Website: walmart
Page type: billing-address
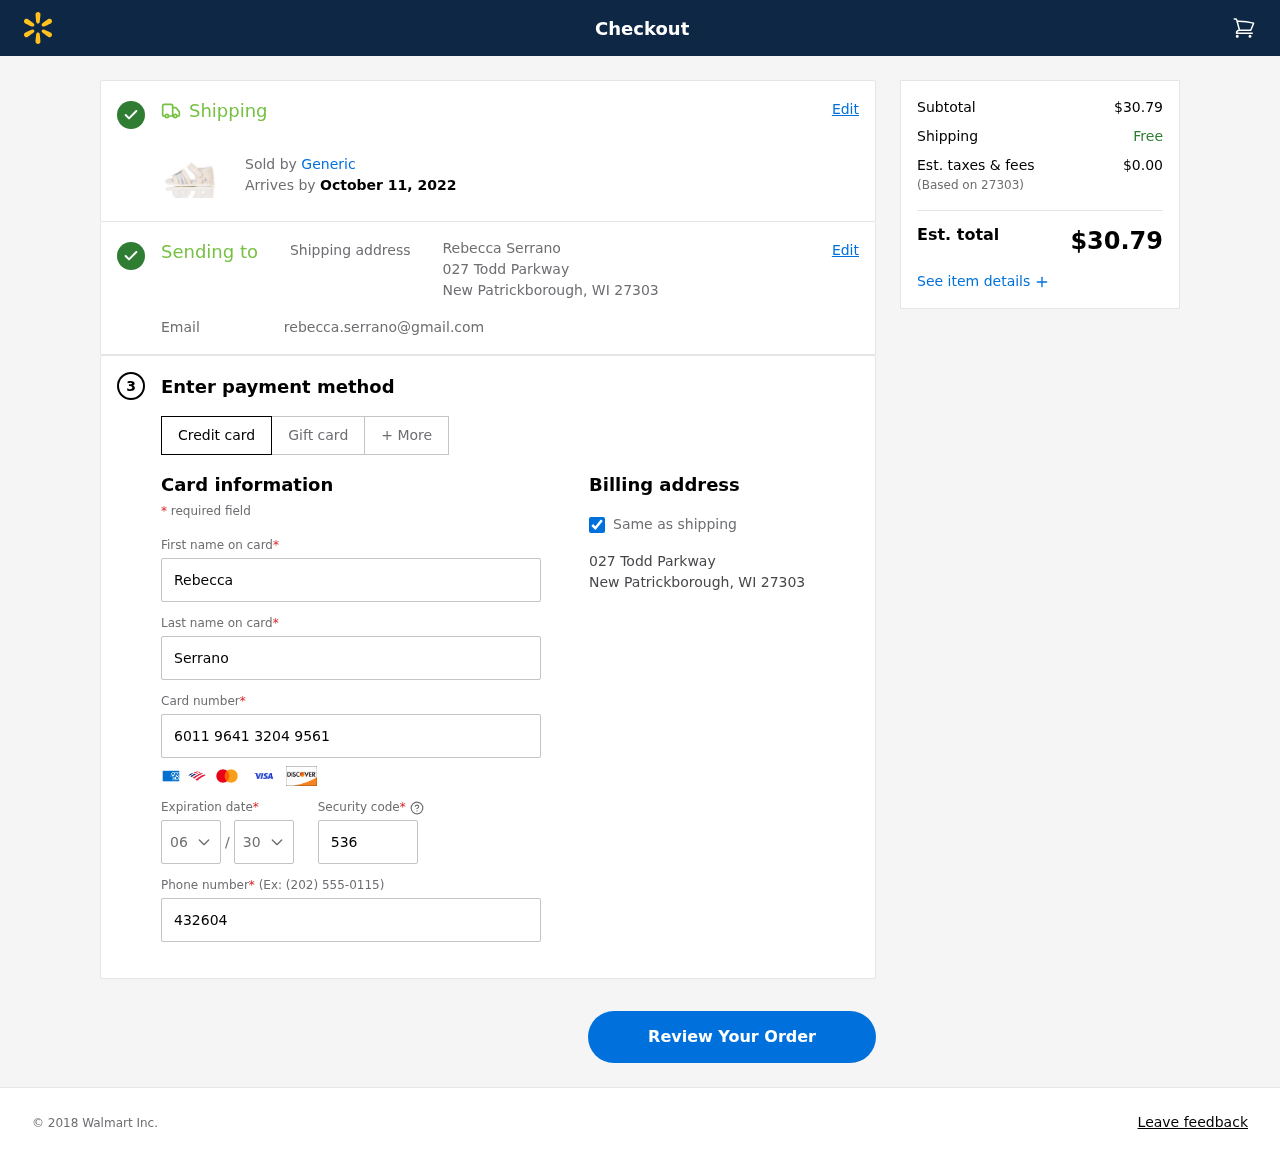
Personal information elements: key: PII_CARD_CVV
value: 536
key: PII_CARD_EXPIRY_MONTH
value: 06
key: PII_CARD_EXPIRY_YEAR
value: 30
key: PII_CARD_NUMBER
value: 6011 9641 3204 9561
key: PII_CITY_STATE_ZIP
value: New Patrickborough, WI 27303
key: PII_EMAIL
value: rebecca.serrano@gmail.com
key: PII_FIRSTNAME
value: Rebecca
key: PII_FULLNAME
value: Rebecca Serrano
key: PII_LASTNAME
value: Serrano
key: PII_PHONE
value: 4326043714
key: PII_POSTCODE
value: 27303
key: PII_STREET
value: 027 Todd Parkway
Product elements: key: PRODUCT1_BRAND
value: Generic
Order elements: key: ORDER_DELIVERY_DATE
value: October 11, 2022
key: ORDER_SUBTOTAL
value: $30.79
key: ORDER_TAX
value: $0.00
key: ORDER_TOTAL
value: $30.79